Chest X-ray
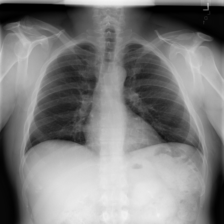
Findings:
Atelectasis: negative
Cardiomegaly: negative
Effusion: negative
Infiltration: negative
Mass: negative
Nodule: negative
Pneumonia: negative
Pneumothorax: negative
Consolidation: negative
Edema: negative
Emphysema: negative
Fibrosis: negative
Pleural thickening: negative
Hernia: negative